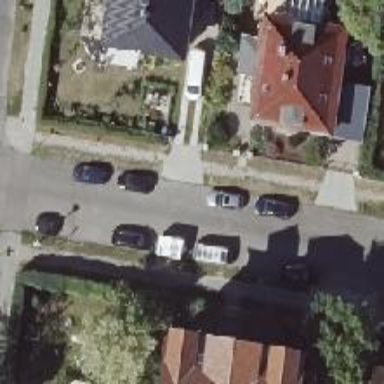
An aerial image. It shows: Residential road with asphalt surface. It has separate sidewalks on both sides.